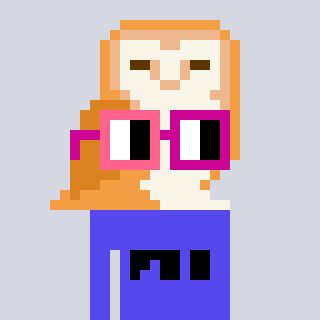
a pixel art character with square pink and red glasses, a owl-shaped head and a computerblue-colored body on a cool background